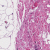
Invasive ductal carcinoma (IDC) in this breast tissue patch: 0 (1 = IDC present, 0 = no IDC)